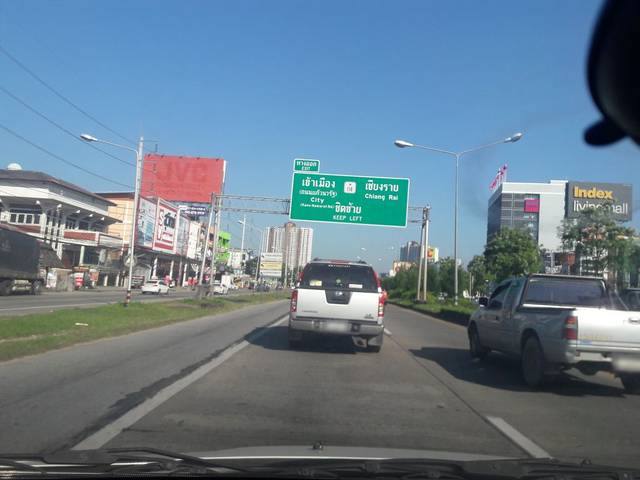
Region: Thailand
Coordinates: 18.794, 99.022